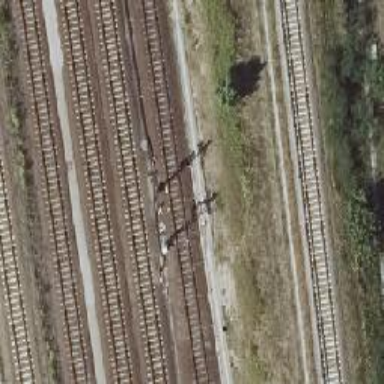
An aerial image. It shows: Railway signal.